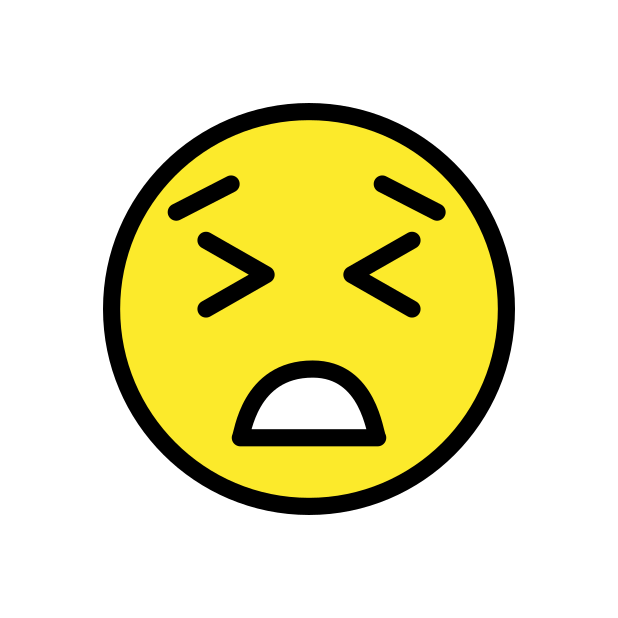
persevering face